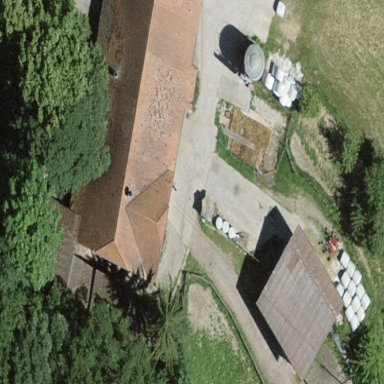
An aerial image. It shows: Farmyard area.